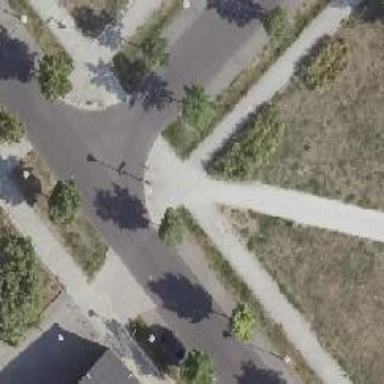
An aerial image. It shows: Unmarked crossing on the road.